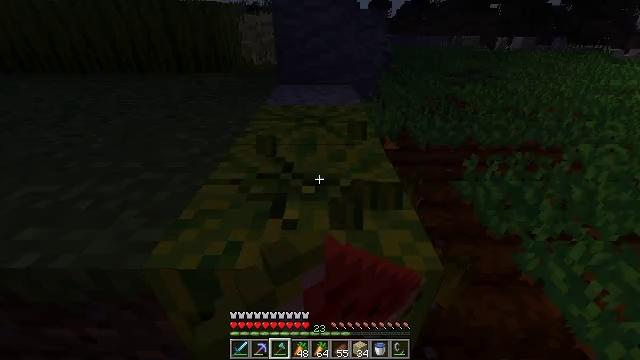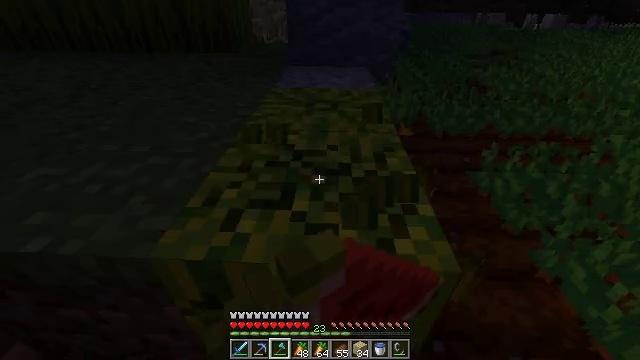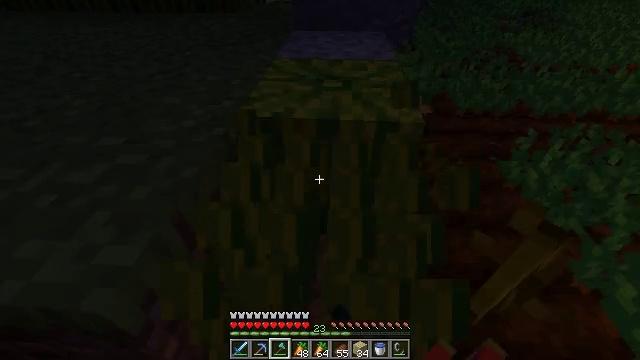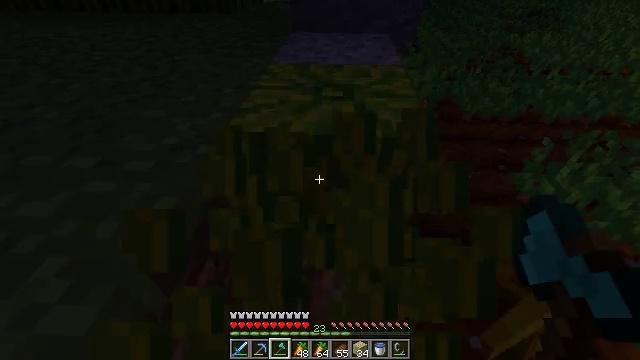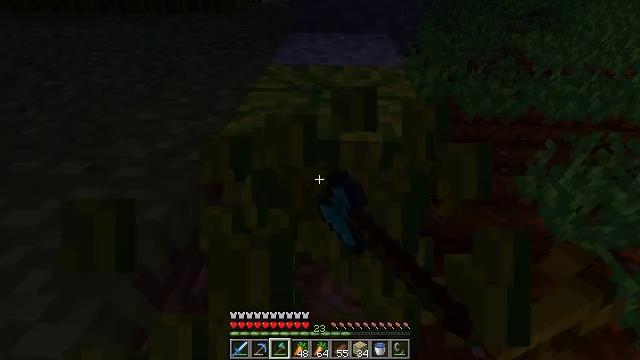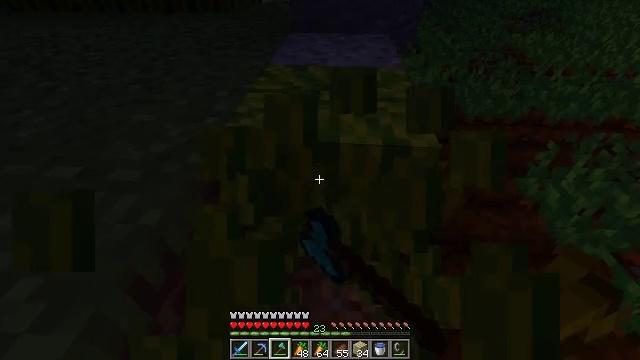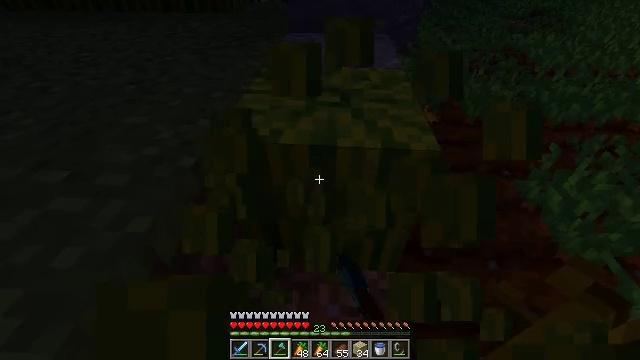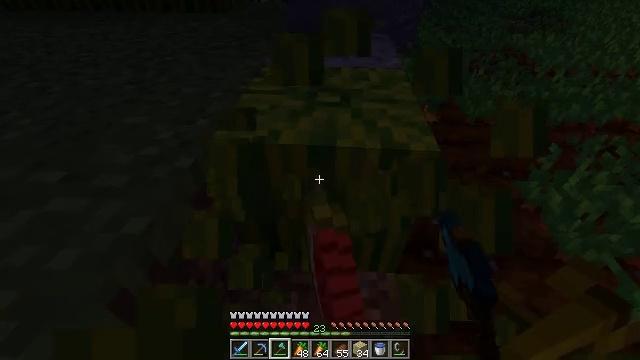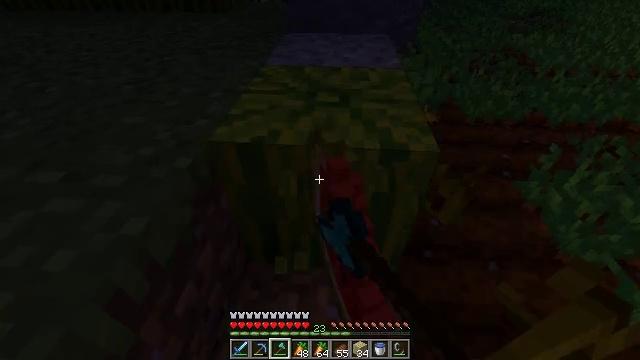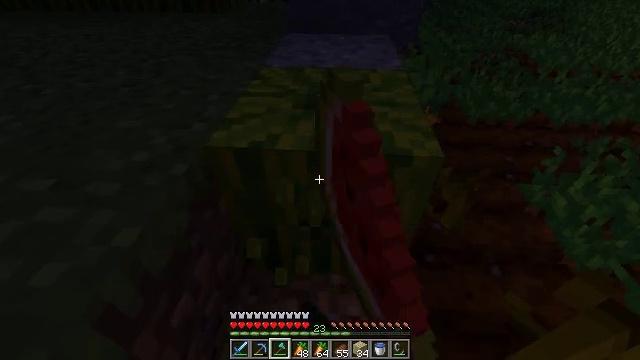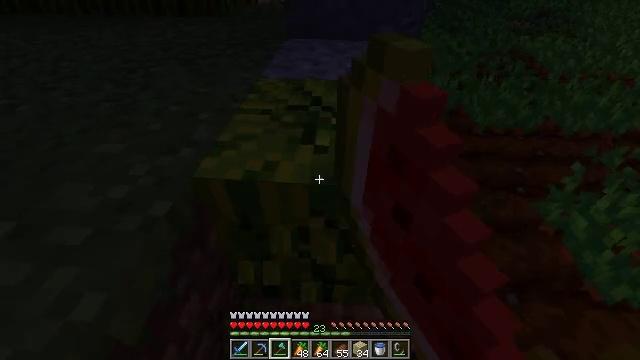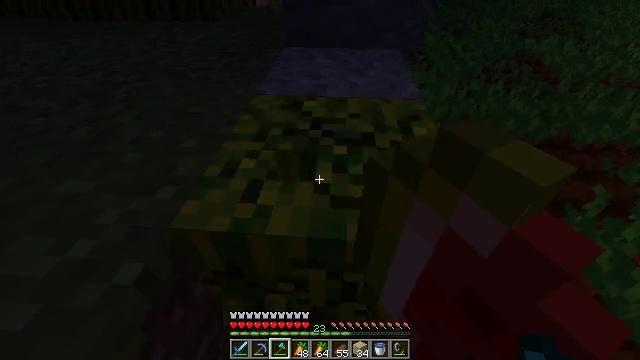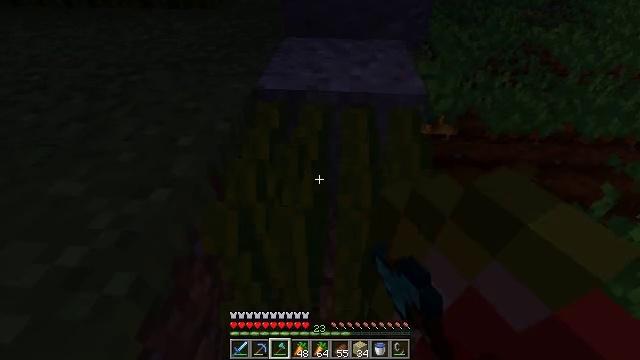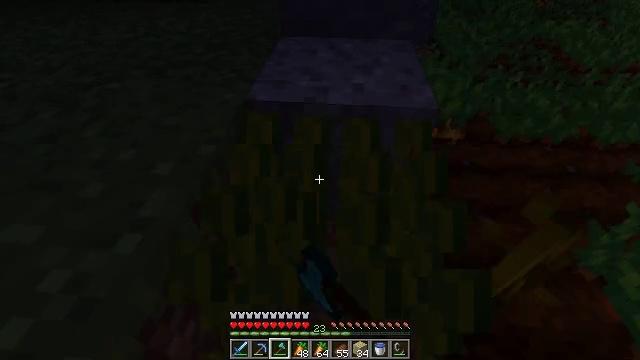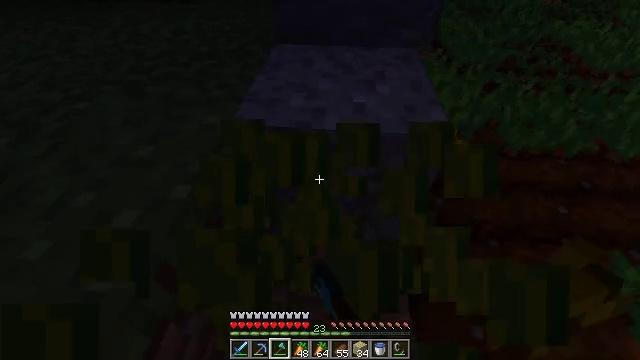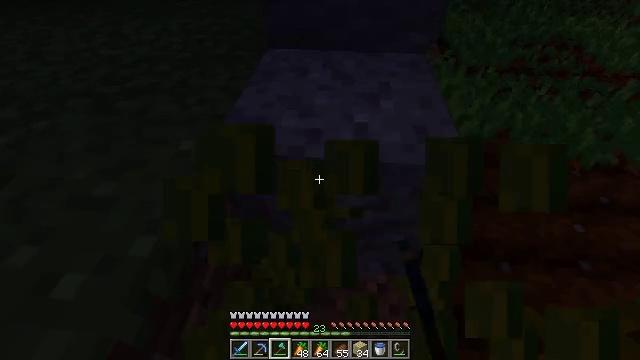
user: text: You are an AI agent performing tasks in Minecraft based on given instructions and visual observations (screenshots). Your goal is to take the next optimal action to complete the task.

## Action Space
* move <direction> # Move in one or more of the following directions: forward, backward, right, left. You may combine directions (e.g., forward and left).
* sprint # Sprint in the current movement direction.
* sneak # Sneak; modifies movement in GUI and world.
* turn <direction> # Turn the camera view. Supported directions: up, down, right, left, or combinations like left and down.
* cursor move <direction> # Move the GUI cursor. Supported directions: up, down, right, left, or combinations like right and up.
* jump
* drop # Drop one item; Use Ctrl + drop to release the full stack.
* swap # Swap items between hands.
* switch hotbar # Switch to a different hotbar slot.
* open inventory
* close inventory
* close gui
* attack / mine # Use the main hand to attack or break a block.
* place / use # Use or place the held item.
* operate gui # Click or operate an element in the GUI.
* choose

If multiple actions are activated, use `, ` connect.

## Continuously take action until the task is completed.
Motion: motion action
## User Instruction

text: Harvest melon from the farm.
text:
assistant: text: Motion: move forward, attack / mine
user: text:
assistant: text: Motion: move forward, turn left and down, attack / mine
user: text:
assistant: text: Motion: attack / mine
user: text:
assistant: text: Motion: attack / mine
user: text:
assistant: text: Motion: attack / mine
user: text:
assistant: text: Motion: attack / mine
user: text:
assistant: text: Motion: attack / mine
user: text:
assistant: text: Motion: attack / mine
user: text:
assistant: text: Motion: move forward, attack / mine
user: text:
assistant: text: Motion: move forward, attack / mine
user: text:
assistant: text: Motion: move forward, attack / mine
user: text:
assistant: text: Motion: move forward, turn down, attack / mine
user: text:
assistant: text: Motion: move forward, turn down, attack / mine
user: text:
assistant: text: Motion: move forward, attack / mine
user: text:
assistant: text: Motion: move forward, turn down, attack / mine
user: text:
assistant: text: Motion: turn down, attack / mine
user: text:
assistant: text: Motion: attack / mine, open inventory